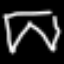
Label: pants